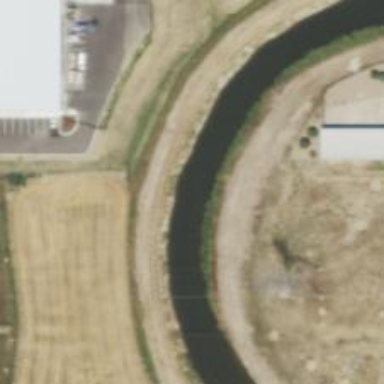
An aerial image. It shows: Canal.